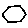
Label: hexagon